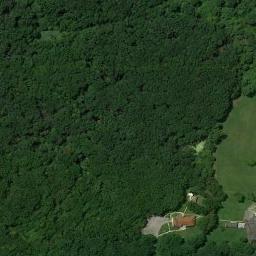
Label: forest